Field crop: tomato
Growth stage: 1
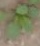
Species: solanum